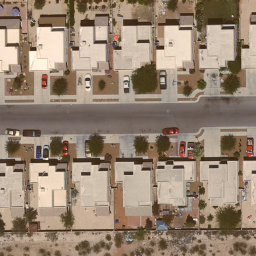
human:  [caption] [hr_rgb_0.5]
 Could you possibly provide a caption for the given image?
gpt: This is a dense residential area .

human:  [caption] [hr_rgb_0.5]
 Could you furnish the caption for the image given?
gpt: There are lots of houses arranged neatly and a road goes through them .

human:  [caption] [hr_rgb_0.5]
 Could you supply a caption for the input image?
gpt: Lots of houses arranged neatly and a road goes through them .

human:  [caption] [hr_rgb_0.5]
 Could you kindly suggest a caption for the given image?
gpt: It is a dense residential area with lots of houses arranged neatly and a road goes through them .

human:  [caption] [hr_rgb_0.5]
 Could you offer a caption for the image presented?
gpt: Lots of houses arranged neatly .